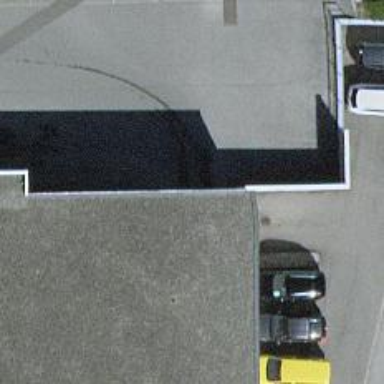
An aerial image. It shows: Entrance with barrier.